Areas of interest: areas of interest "Sport and cultural"
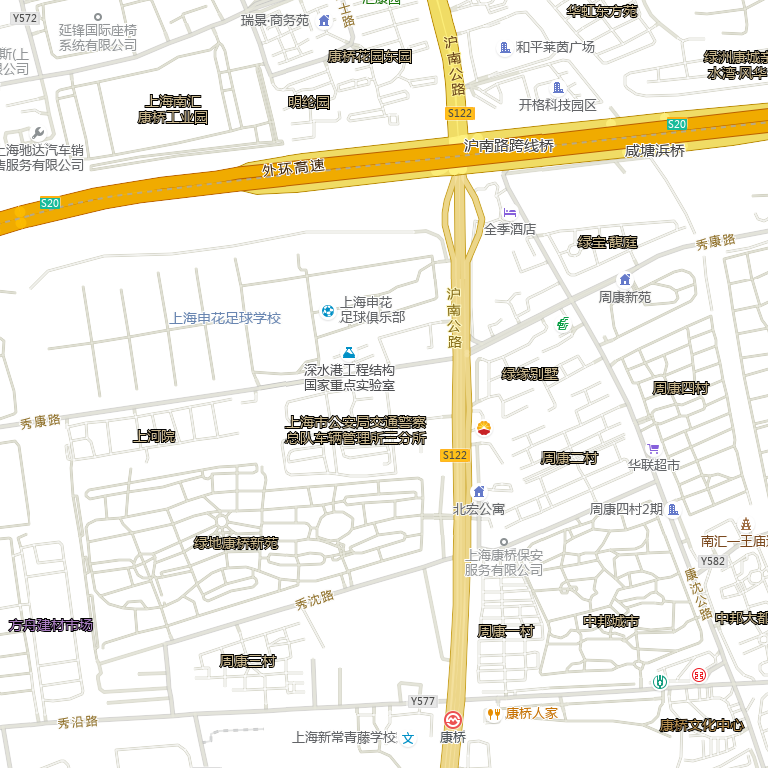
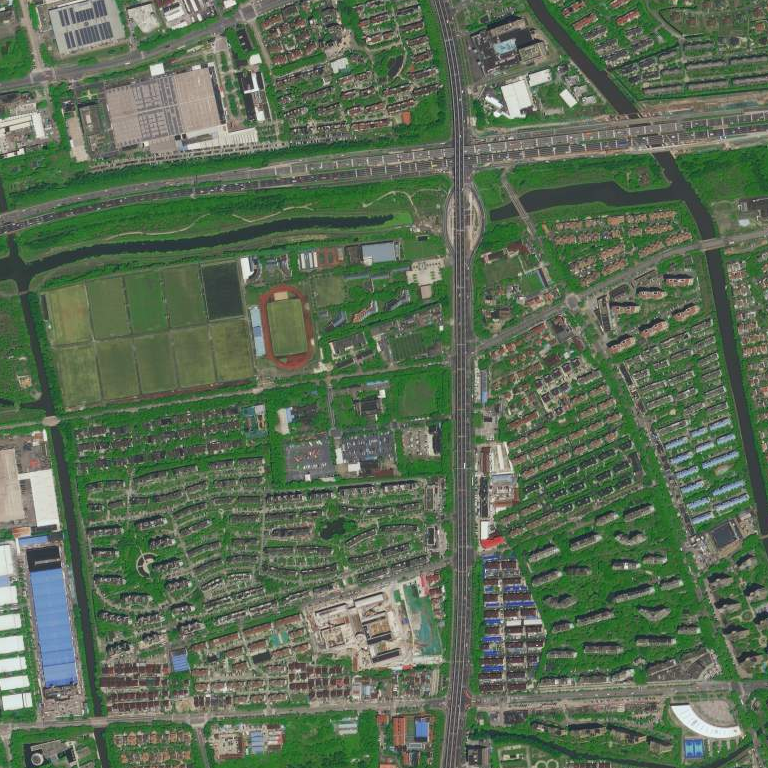